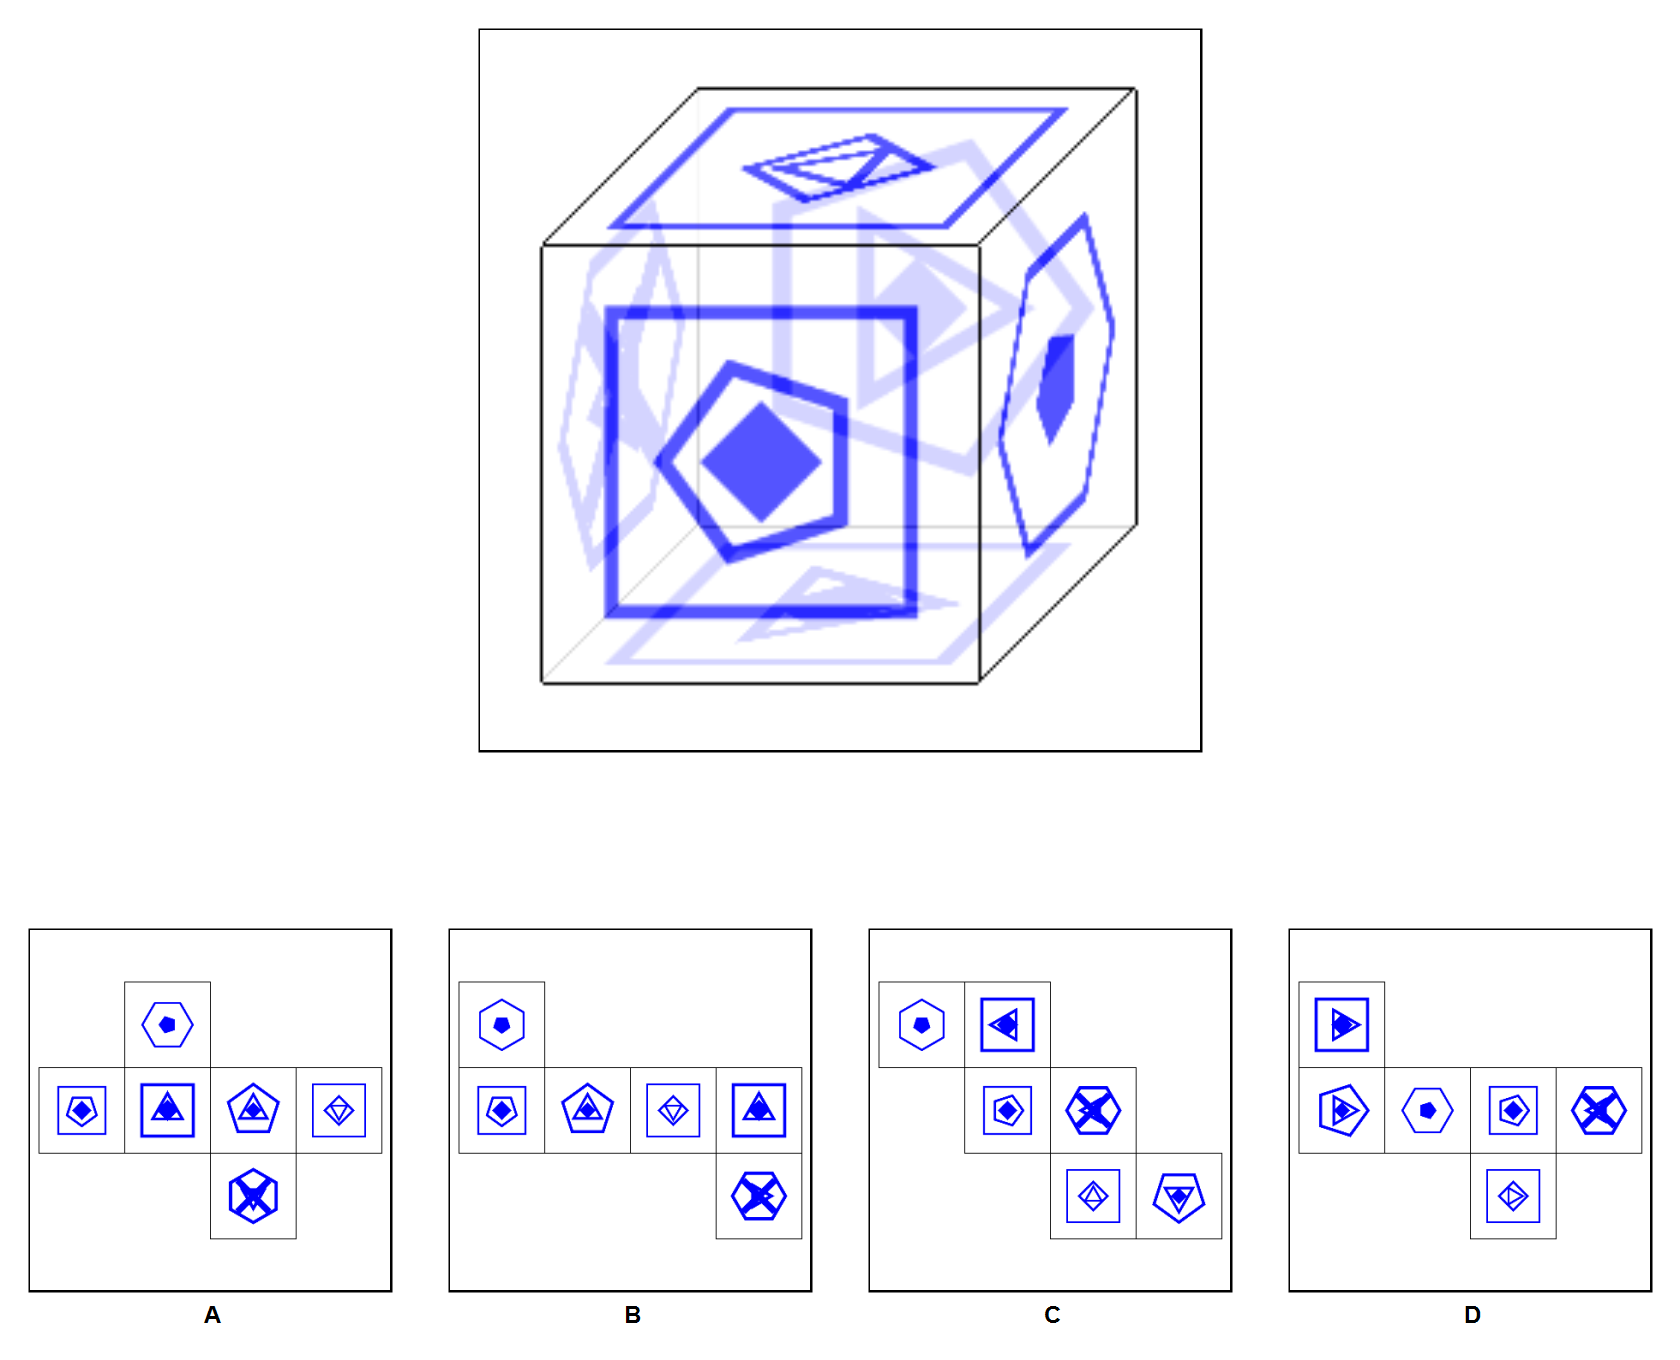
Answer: B